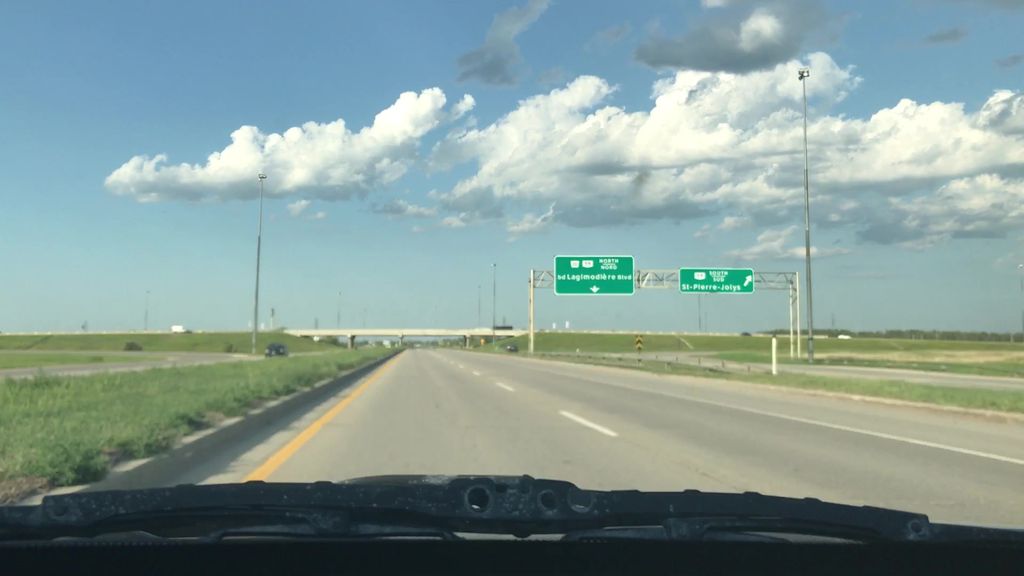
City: winnipeg